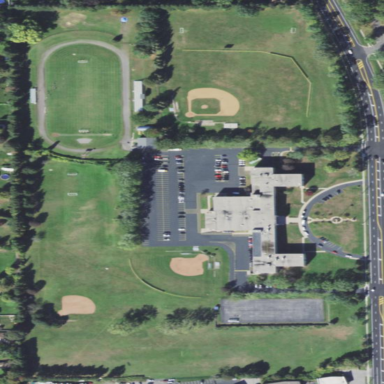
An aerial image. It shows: School.